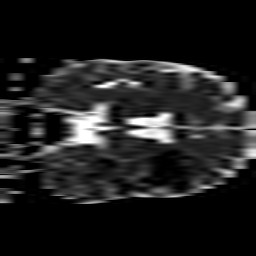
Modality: ADC
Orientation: coronal
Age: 35
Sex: male
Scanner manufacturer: philips
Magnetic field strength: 3 T
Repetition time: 3.713 s
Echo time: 0.05903 s